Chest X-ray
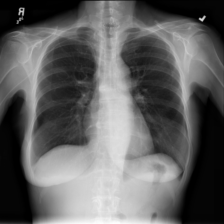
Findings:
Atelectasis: negative
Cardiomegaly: negative
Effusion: negative
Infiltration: negative
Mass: negative
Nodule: negative
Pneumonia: negative
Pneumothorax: negative
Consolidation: negative
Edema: negative
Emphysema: negative
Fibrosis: negative
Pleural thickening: negative
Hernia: negative